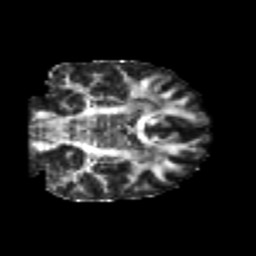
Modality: FA
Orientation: coronal
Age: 21
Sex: male
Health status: healthy
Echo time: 0.074 s